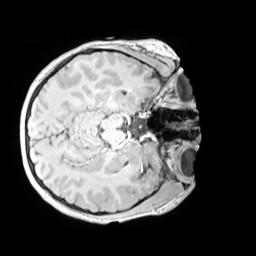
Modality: MP2RAGE
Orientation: axial
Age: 13
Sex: female
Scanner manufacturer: siemens
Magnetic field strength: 3 T
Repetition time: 4 s
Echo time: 0.00303 s